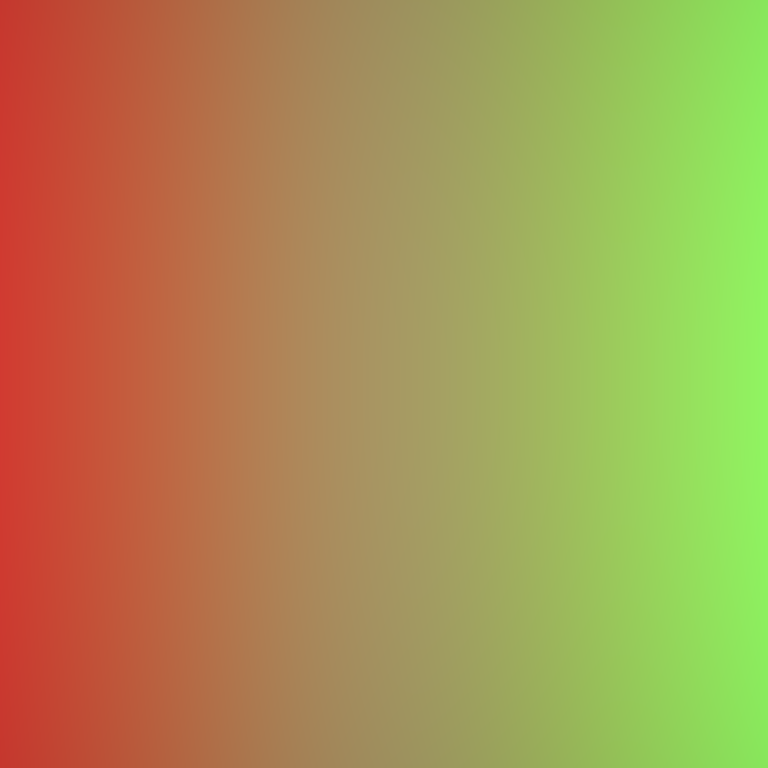
Abstract light effect, smooth gradient from warm red to bright green, calm atmosphere, soft blend, no room, no furniture, no objects.